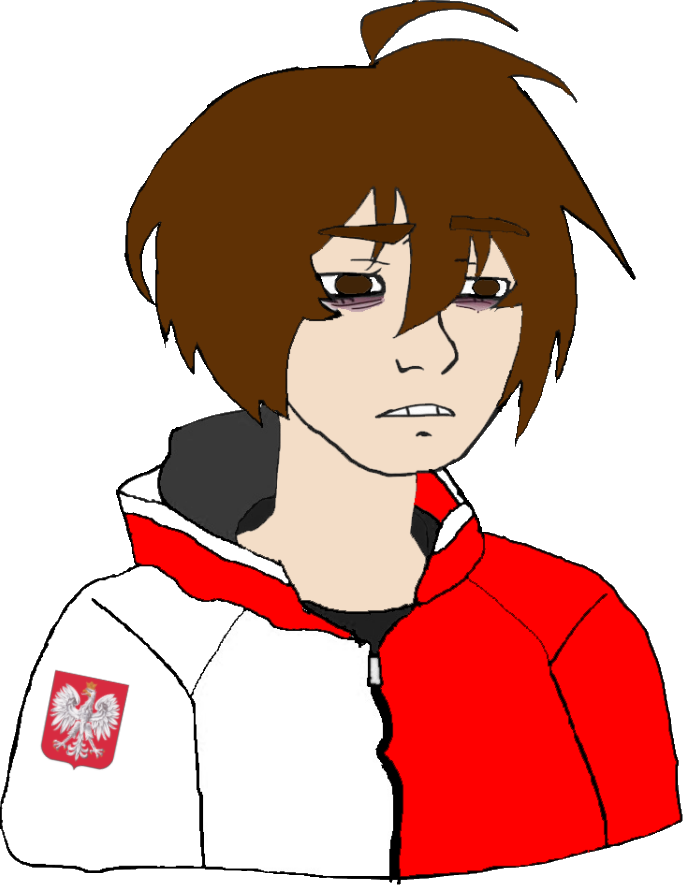
Label: 5_Twinkjak